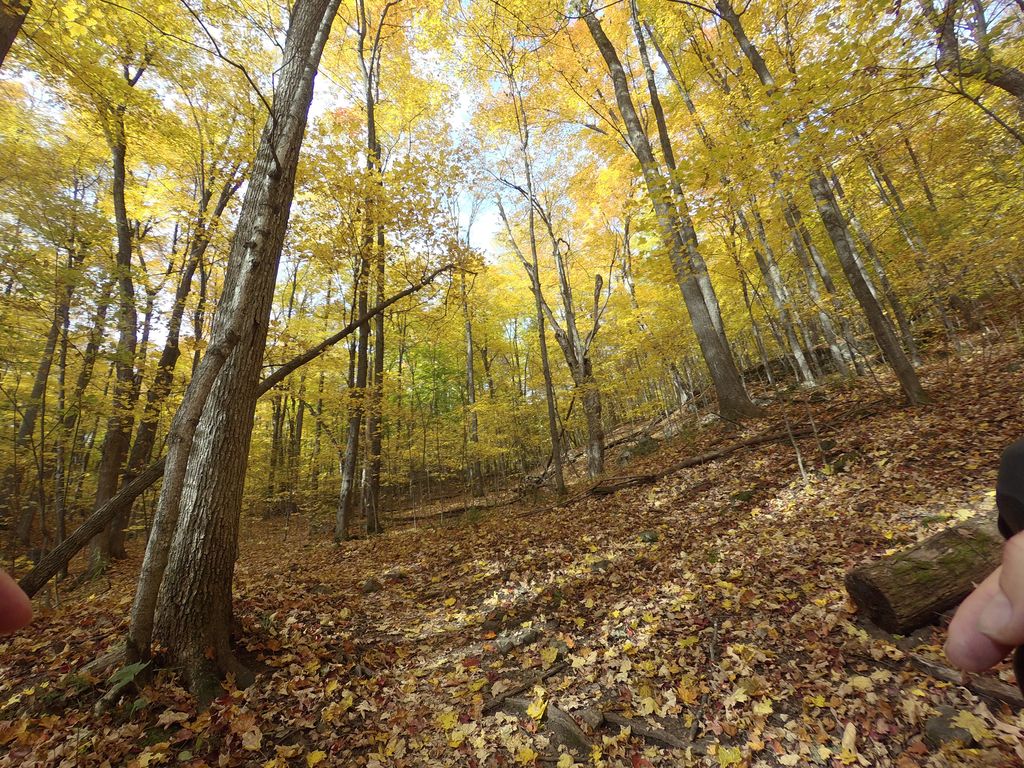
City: ottawa-gatineau